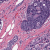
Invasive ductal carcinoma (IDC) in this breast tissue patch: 0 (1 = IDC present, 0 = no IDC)